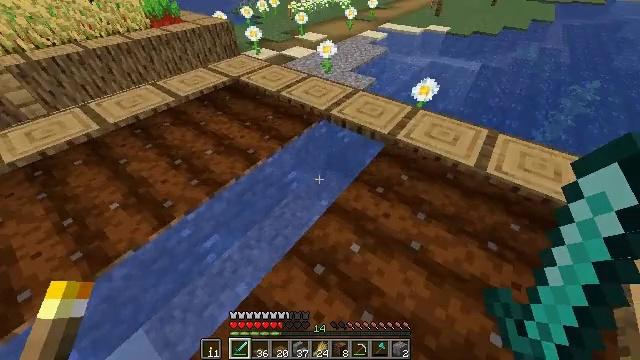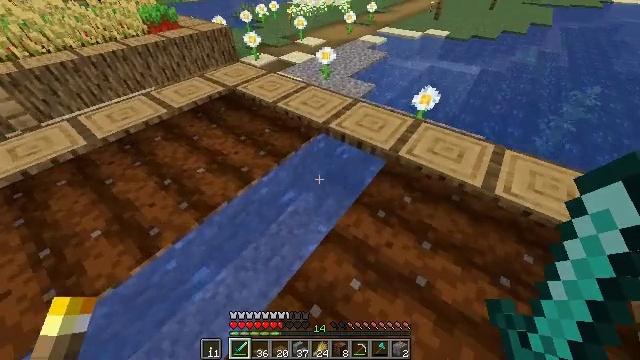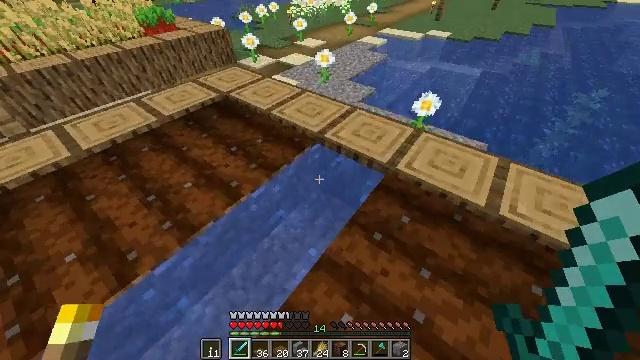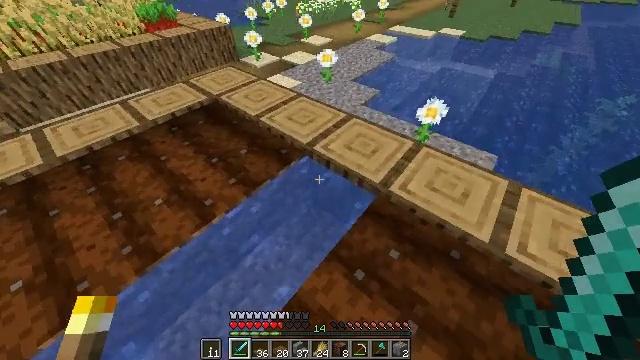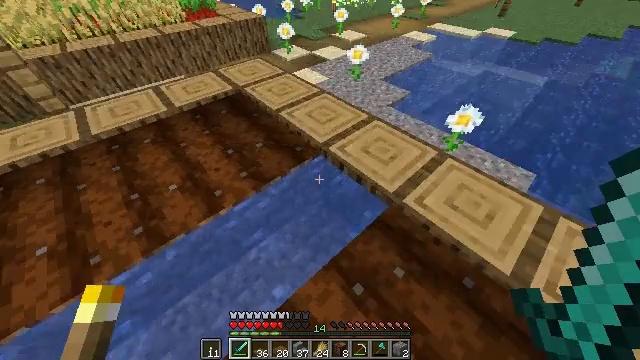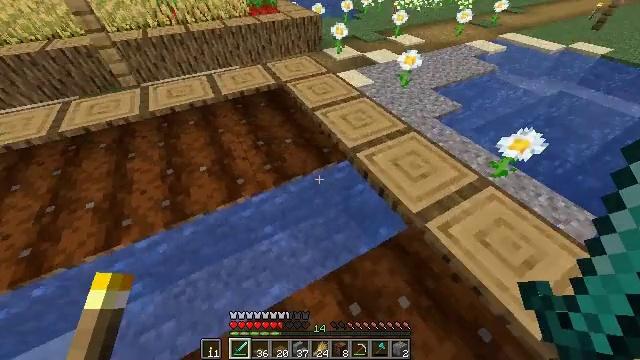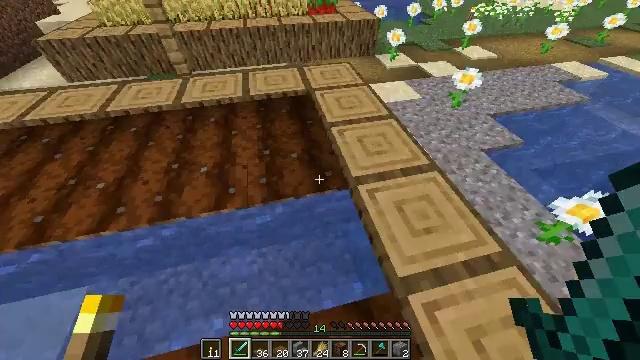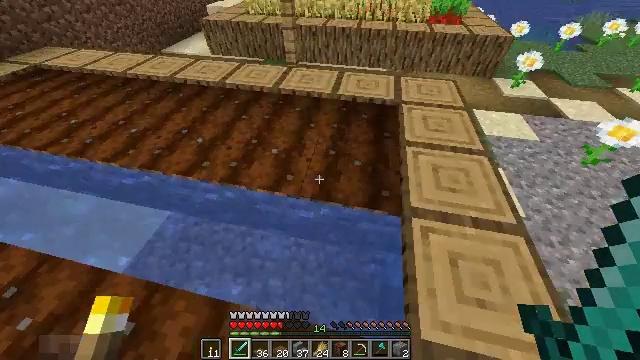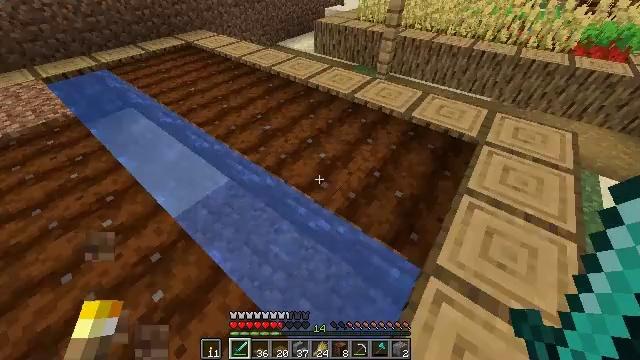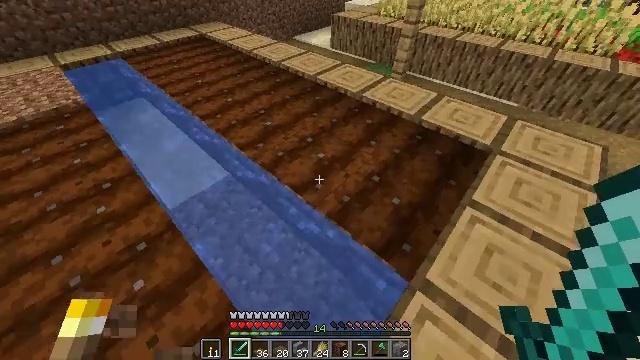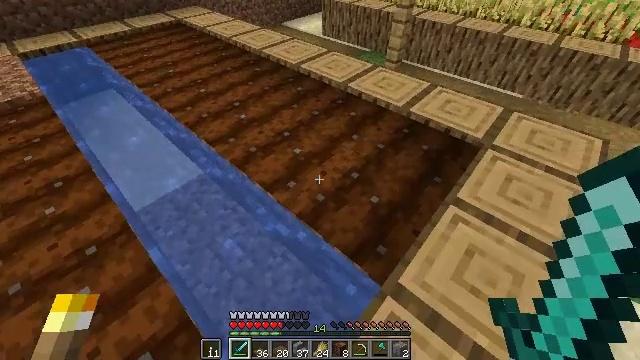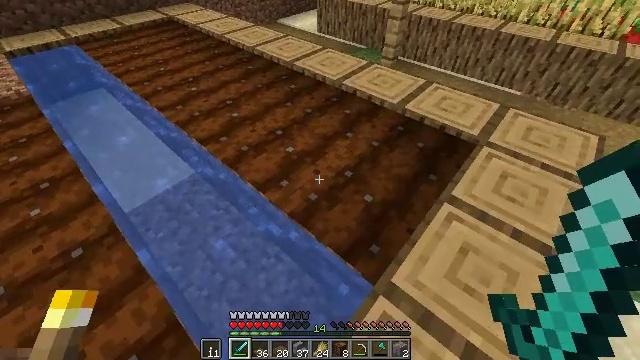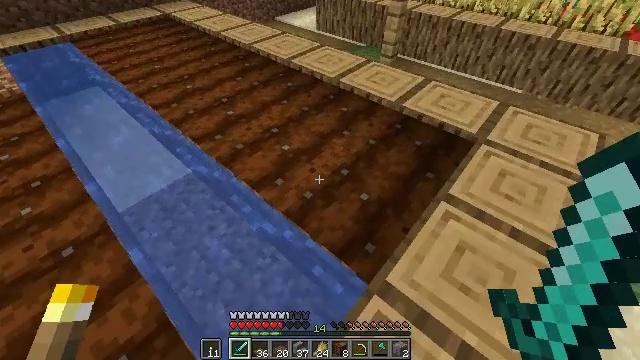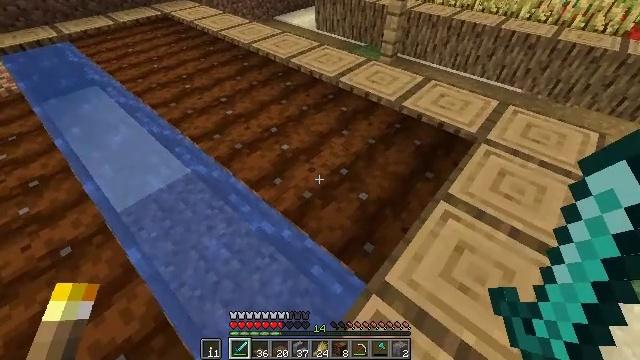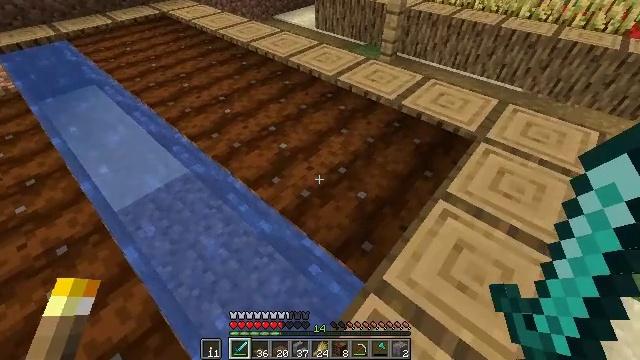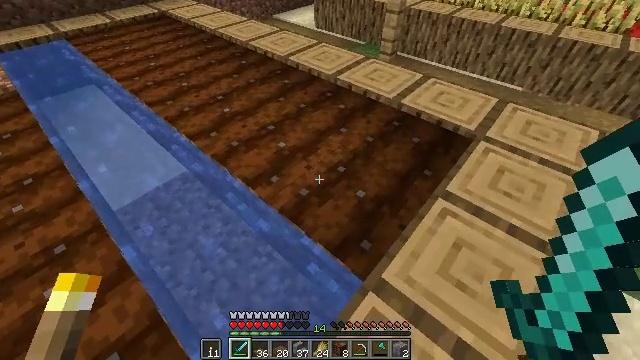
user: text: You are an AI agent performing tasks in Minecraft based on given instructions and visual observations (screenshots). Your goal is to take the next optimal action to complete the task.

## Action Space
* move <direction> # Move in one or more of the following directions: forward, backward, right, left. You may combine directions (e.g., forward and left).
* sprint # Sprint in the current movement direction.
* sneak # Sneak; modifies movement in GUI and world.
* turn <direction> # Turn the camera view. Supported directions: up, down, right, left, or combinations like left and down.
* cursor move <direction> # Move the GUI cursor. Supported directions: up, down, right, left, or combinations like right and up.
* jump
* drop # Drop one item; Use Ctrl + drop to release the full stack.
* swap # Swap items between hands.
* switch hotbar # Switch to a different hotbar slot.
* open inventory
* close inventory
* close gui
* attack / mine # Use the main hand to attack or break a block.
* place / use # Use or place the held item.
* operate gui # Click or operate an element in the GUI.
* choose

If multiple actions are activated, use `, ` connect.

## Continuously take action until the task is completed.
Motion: motion action
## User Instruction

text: Collect wheat crops.
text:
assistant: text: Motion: move forward and move right, sprint
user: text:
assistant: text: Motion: move forward and move right
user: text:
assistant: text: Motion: move forward and move right, turn left and down
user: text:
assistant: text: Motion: move forward and move right, turn left and down
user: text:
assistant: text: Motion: move forward and move right, turn left
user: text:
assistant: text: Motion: move forward and move right, turn left
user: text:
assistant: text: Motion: move forward and move right, turn left
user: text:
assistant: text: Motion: move right, turn left
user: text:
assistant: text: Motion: move right, turn left
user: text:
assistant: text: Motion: no_op
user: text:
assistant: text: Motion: no_op
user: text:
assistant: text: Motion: no_op
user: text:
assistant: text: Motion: no_op
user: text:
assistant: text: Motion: no_op
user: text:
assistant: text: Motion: no_op
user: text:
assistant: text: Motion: turn left
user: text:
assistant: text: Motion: no_op
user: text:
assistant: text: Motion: no_op
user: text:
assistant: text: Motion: no_op
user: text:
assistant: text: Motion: no_op
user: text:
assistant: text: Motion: no_op
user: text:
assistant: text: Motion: turn right and up
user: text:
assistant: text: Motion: move right, turn right and up
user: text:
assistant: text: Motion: move forward and move right, turn right and up
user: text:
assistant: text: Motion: move forward and move right, turn right and up
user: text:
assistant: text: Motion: move forward and move right, turn right and up
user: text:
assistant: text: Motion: move forward
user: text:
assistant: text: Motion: move forward
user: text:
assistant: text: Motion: move forward
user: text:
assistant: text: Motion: move forward, turn right